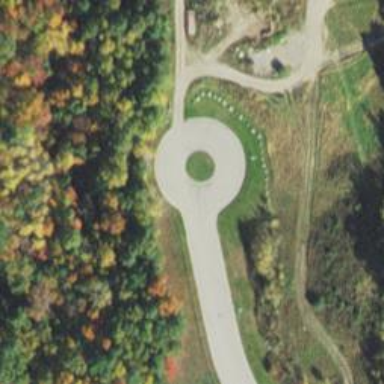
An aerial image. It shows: Turning loop on the road.